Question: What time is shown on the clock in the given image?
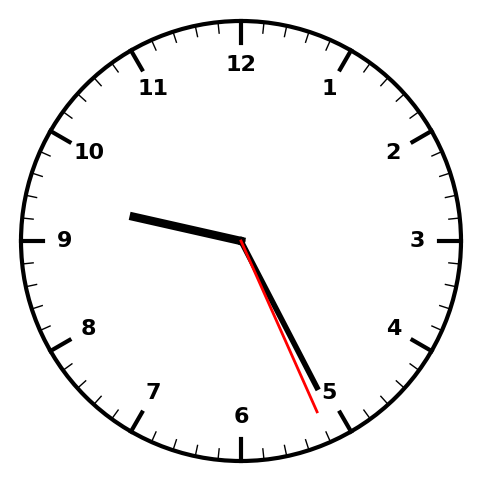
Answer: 09:25:26